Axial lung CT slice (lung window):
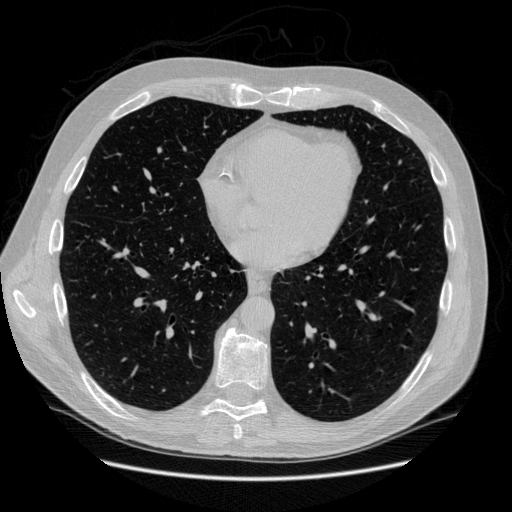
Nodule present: no